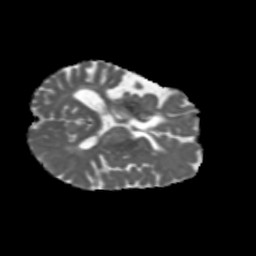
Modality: MD
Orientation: axial
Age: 46
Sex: male
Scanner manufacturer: siemens
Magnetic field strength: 3 T
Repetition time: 5.47 s
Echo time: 0.0854 s